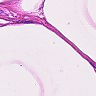
Metastatic tissue present: no